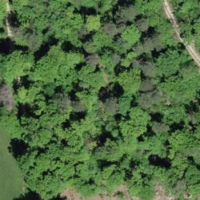
EUNIS habitat code: 41
Species observed at this site:
Melittis melissophyllum